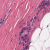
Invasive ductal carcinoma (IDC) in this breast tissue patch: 0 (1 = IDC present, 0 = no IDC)